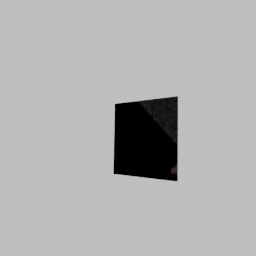
Label: decoration